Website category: sports
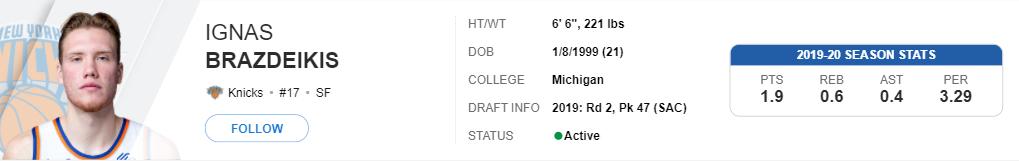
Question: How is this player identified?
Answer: Ignas Brazdeikis

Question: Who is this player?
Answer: Ignas Brazdeikis

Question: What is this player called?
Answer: Ignas Brazdeikis

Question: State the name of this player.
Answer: Ignas Brazdeikis

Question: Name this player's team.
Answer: Knicks

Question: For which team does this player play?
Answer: Knicks

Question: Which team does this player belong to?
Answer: Knicks

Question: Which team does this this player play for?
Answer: Knicks

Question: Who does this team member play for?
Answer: Knicks

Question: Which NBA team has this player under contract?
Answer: Knicks

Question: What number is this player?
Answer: #17

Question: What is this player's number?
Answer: #17

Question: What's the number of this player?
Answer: #17

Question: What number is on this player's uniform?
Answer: #17

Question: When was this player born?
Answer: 1/8/1999

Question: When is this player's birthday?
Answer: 1/8/1999

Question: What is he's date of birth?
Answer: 1/8/1999

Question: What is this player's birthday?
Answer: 1/8/1999

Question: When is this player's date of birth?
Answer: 1/8/1999

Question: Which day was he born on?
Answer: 1/8/1999

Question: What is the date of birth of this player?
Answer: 1/8/1999

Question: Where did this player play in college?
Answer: Michigan

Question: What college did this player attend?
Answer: Michigan

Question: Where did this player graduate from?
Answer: Michigan

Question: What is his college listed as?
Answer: Michigan

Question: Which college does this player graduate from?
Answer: Michigan

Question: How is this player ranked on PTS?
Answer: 1.9

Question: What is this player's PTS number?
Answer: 1.9

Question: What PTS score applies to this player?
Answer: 1.9

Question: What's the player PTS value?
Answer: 1.9

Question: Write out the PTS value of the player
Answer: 1.9

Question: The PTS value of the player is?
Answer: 1.9

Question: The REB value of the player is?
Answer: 0.6

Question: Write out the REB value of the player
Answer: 0.6

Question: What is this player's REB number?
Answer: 0.6

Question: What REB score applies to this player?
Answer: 0.6

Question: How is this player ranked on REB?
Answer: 0.6

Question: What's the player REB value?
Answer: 0.6

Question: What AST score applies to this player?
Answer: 0.4

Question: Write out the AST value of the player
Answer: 0.4

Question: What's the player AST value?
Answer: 0.4

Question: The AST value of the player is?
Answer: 0.4

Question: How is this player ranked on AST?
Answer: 0.4

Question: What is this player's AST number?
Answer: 0.4

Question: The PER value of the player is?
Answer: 3.29

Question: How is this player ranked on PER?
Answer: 3.29

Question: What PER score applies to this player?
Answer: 3.29

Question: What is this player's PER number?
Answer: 3.29

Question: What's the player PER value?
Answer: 3.29

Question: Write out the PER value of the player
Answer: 3.29

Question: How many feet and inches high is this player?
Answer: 6' 6"

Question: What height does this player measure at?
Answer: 6' 6"

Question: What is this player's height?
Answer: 6' 6"

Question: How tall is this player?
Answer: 6' 6"

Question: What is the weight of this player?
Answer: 221 lbs

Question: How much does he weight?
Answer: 221 lbs

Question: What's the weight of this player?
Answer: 221 lbs

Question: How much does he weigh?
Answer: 221 lbs

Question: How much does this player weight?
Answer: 221 lbs